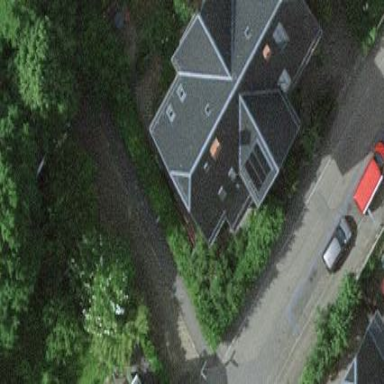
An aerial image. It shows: Residential building.